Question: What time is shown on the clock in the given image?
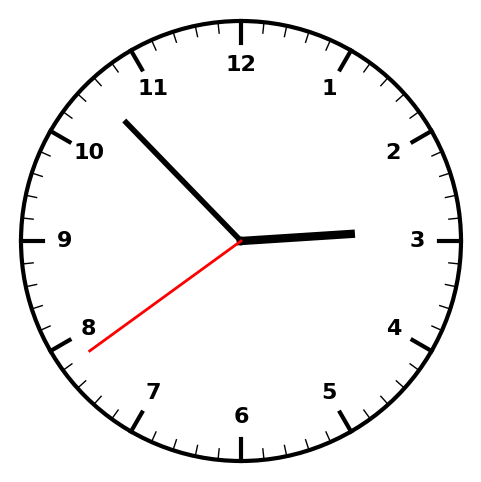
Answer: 02:52:39